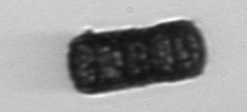
Label: Paralia_sulcata